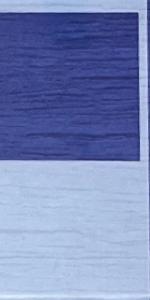
Label: Empty